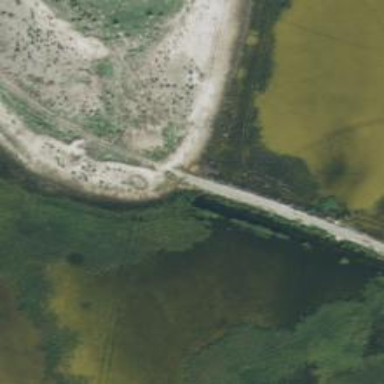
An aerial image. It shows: Track with embankment.